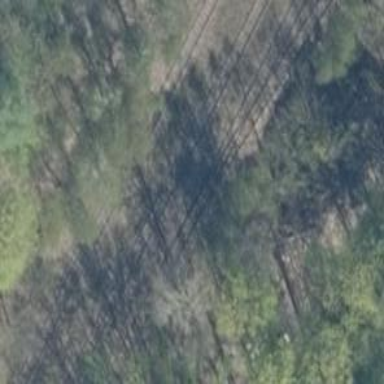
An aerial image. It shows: Railway switch.